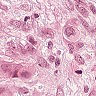
Metastatic tissue present: yes